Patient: sex M, age 51
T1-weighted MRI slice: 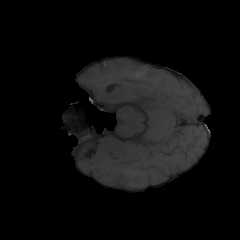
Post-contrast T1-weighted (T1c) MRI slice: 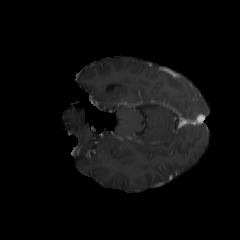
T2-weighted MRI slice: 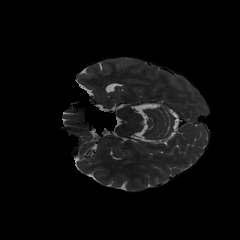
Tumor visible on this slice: no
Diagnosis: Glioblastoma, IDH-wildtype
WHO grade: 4